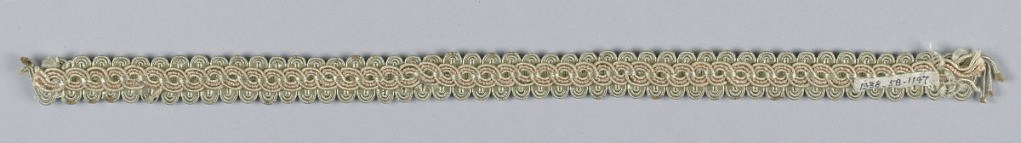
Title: Trimming
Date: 19th century
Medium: silk Technique: woven
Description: Woven upholstery trimming in design of interlacing circles bordered with semi-circles in gray, pink and ivory.